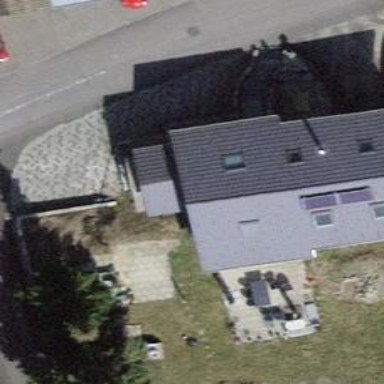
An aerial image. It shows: Building with tile roof.